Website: apple
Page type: payment
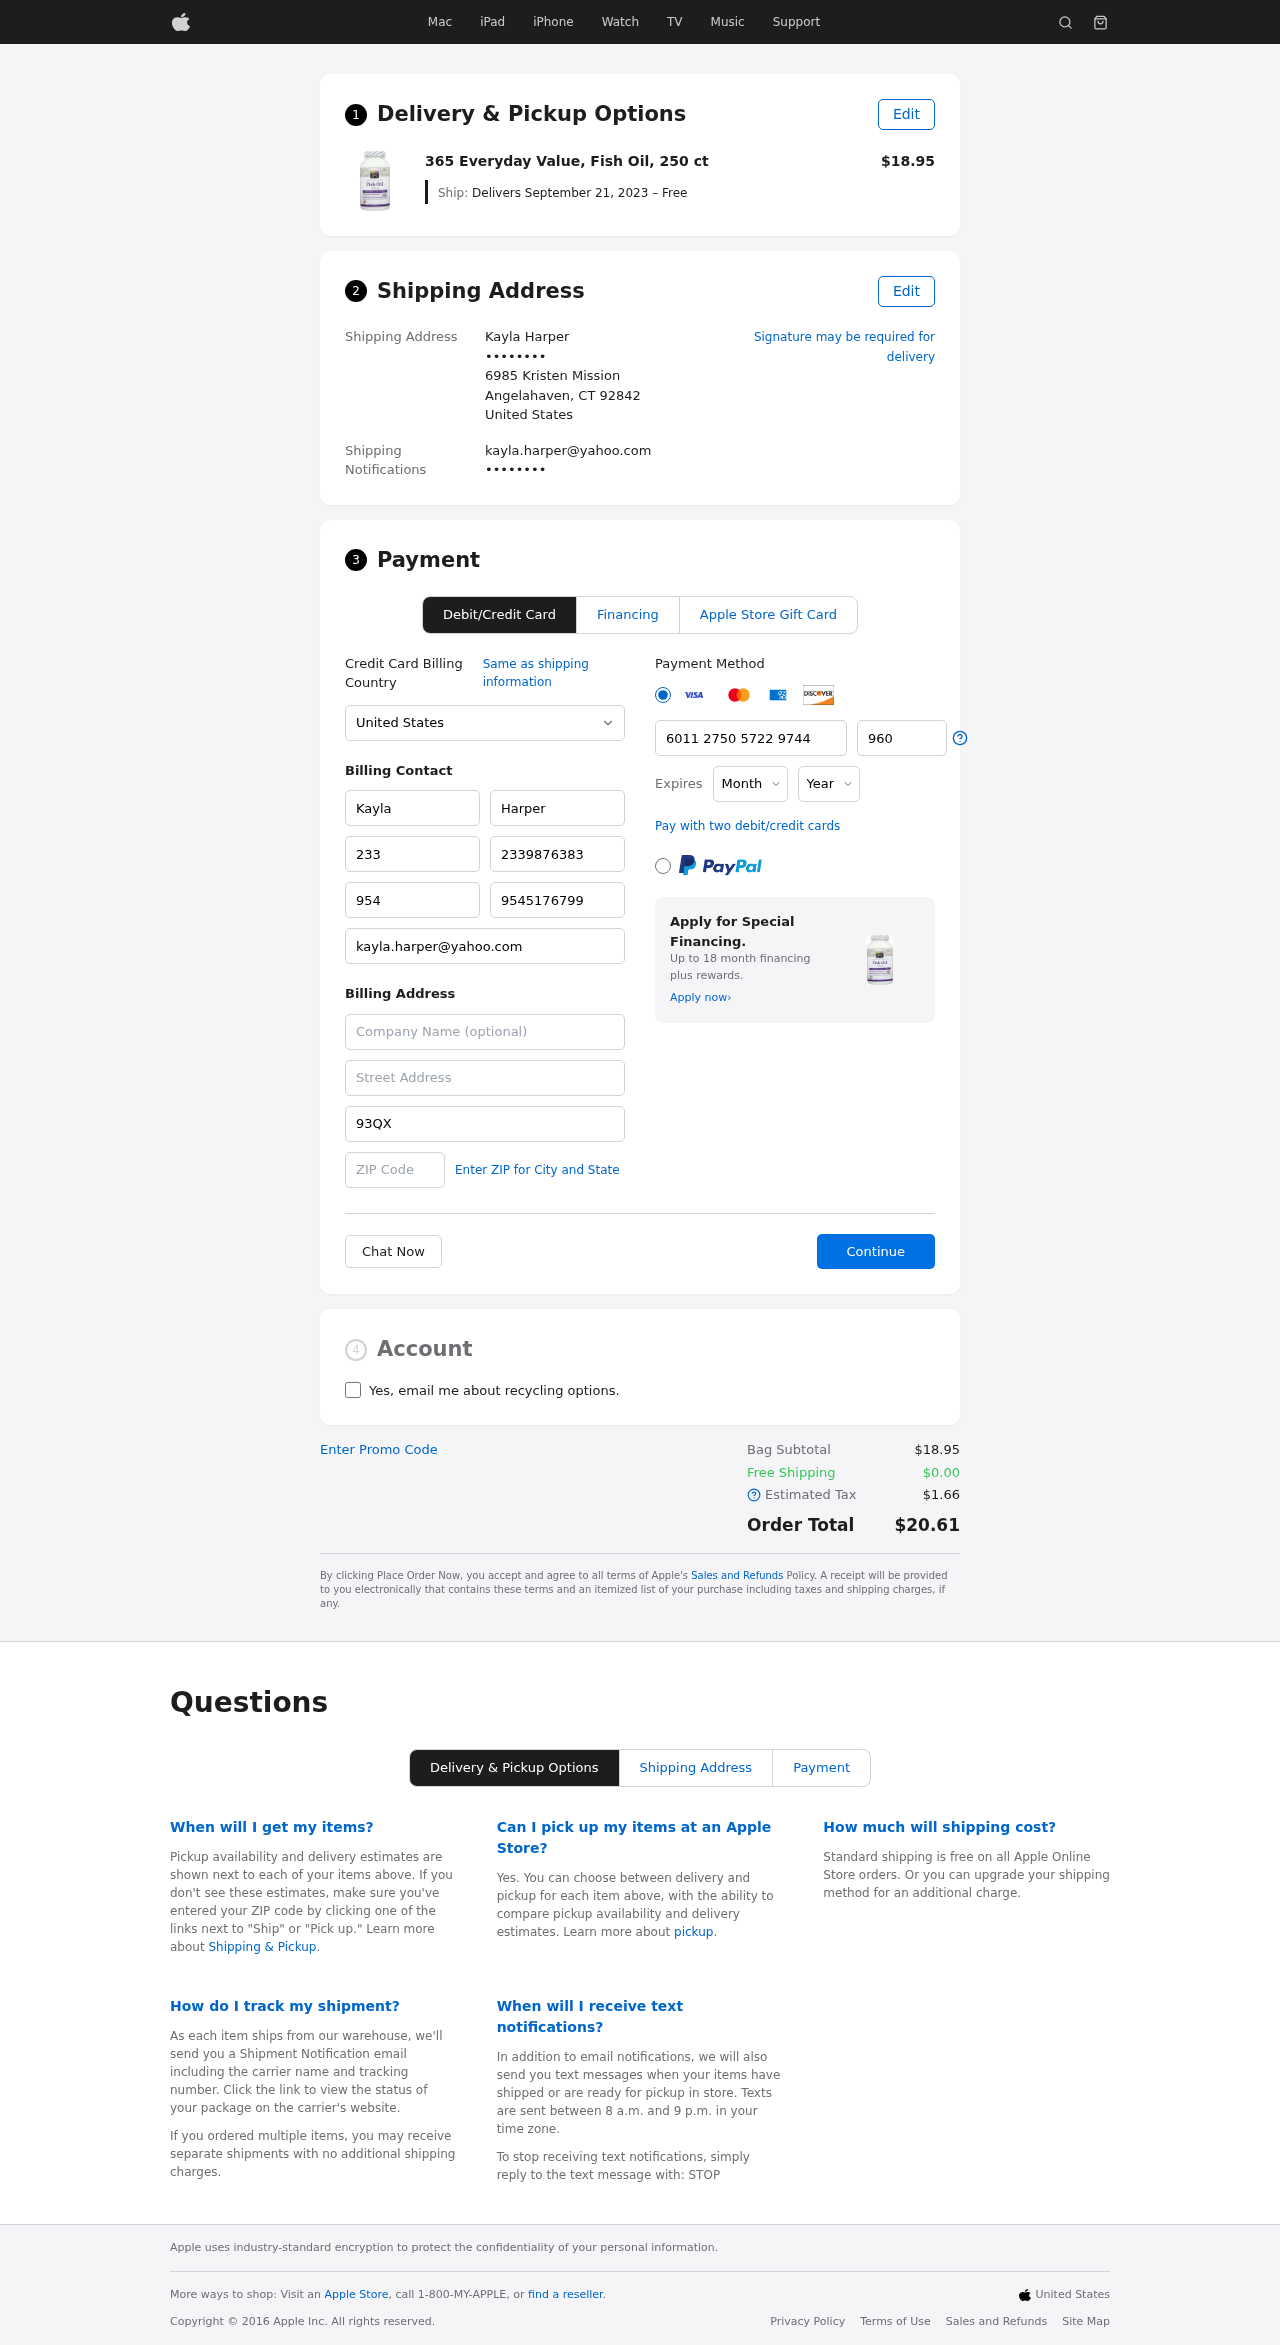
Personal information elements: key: PII_CARD_CVV
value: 960
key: PII_CARD_EXPIRY_MONTH
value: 06
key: PII_CARD_EXPIRY_YEAR
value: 29
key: PII_CARD_NUMBER
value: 6011 2750 5722 9744
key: PII_CITY_STATE_ZIP
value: Angelahaven, CT 92842
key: PII_COUNTRY
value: United States
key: PII_EMAIL
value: kayla.harper@yahoo.com
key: PII_EMAIL2
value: kayla.harper@yahoo.com
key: PII_FIRSTNAME
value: Kayla
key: PII_FULLNAME
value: Kayla Harper
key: PII_LASTNAME
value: Harper
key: PII_PHONE3
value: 2339876383
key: PII_PHONE_ALT
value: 9545176799
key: PII_PHONE_ALT_AREA
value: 954
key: PII_PHONE_AREA
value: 233
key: PII_SECURITY_CODE
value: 93QX
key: PII_STREET
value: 6985 Kristen Mission
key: PII_PHONE
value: ••••••••
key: PII_PHONE2
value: ••••••••
Product elements: key: PRODUCT1_NAME
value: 365 Everyday Value, Fish Oil, 250 ct
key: PRODUCT1_PRICE
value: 18.95
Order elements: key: ORDER_DELIVERY_DATE
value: Delivers September 21, 2023 – Free
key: ORDER_SUBTOTAL
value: $18.95
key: ORDER_SHIPPING_COST
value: $0.00
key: ORDER_TAX
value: $1.66
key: ORDER_TOTAL
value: $20.61